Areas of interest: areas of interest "Park and greenspace"
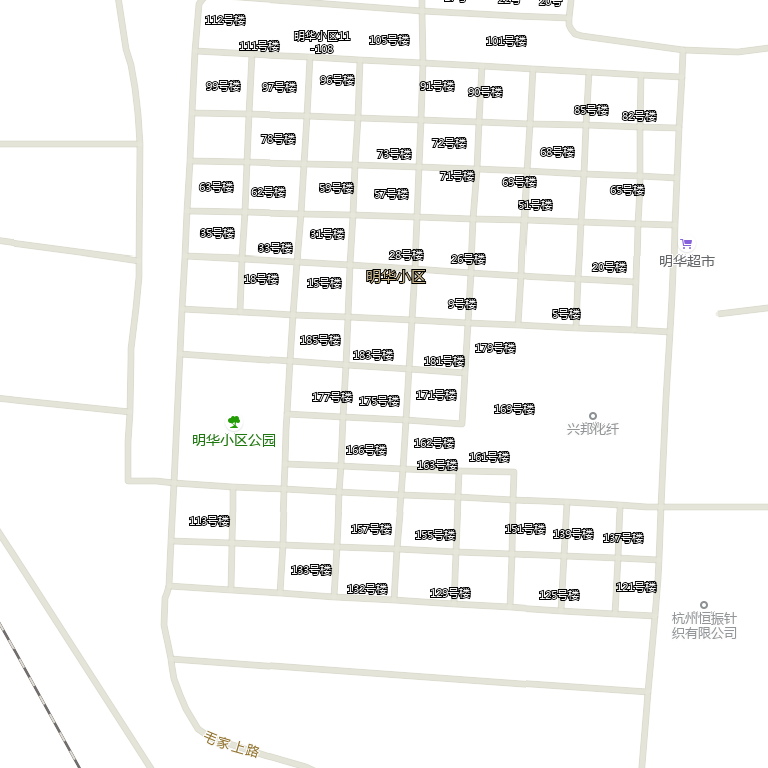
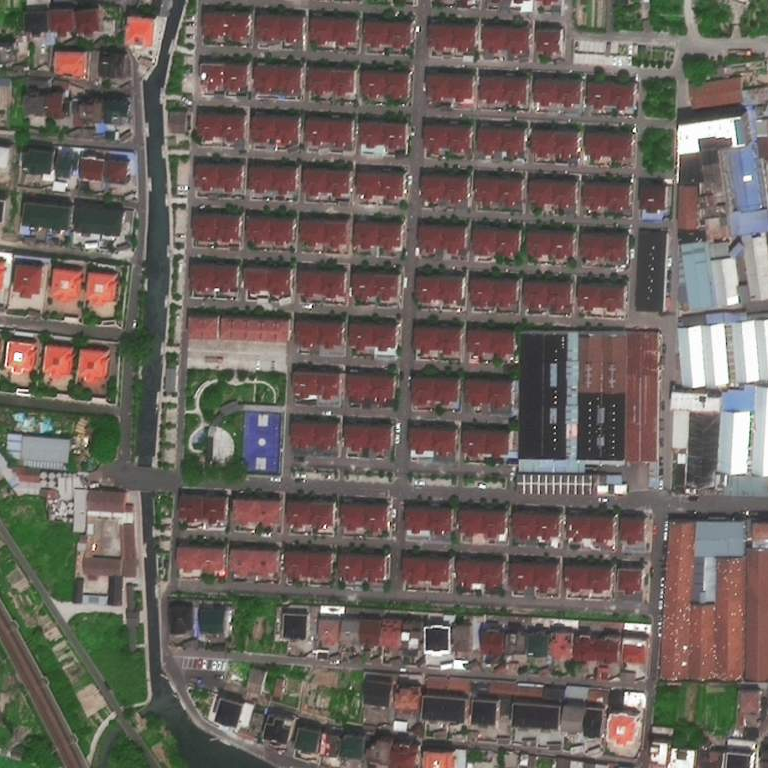